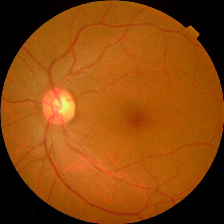
Diabetic retinopathy grade: No DR